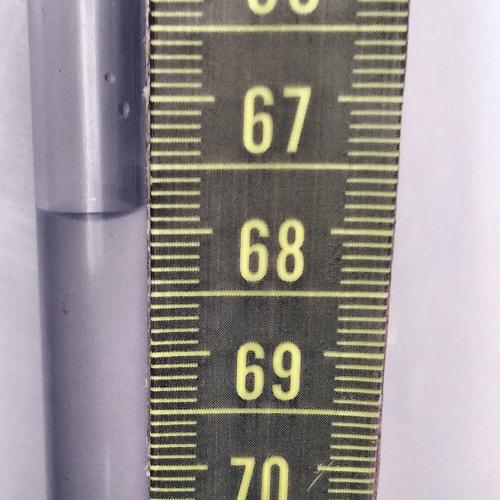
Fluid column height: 67.8 cm